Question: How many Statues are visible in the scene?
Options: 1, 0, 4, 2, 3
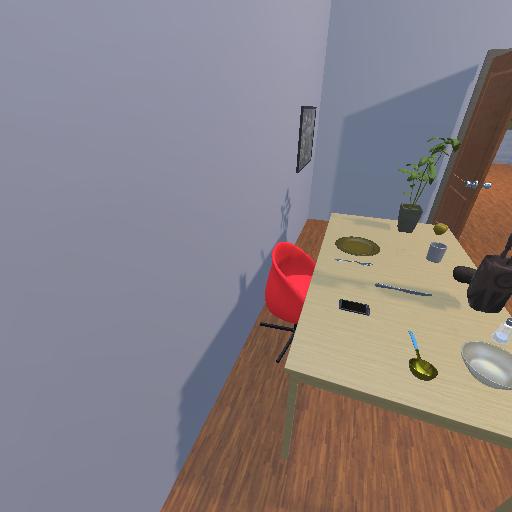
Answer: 1